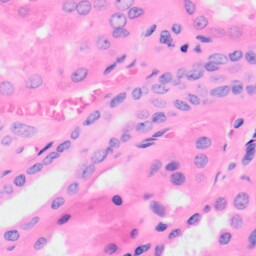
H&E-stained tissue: Kidney